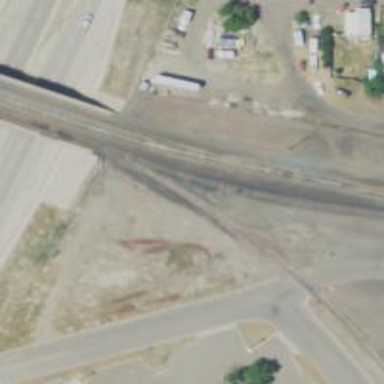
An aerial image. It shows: Railway siding with rails.